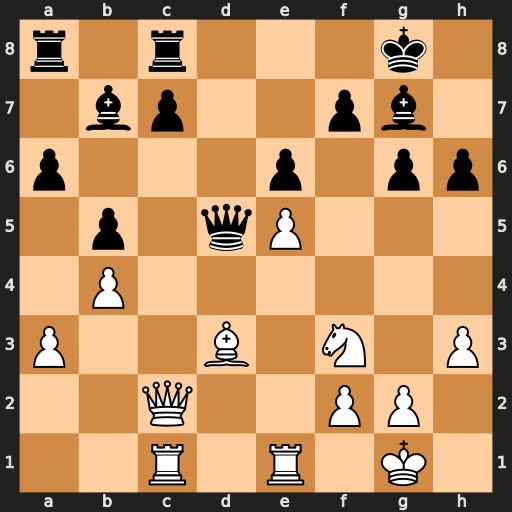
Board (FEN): r1r3k1/1bp2pb1/p3p1pp/1p1qP3/1P6/P2B1N1P/2Q2PP1/2R1R1K1
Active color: w
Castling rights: -
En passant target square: -
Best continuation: Be4 Qxe4 Rxe4 Bxe4 Qxe4